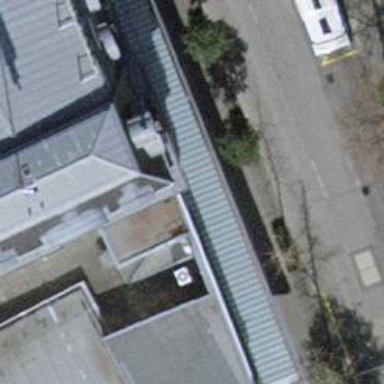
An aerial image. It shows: Cafe.